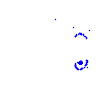
Particle: pion